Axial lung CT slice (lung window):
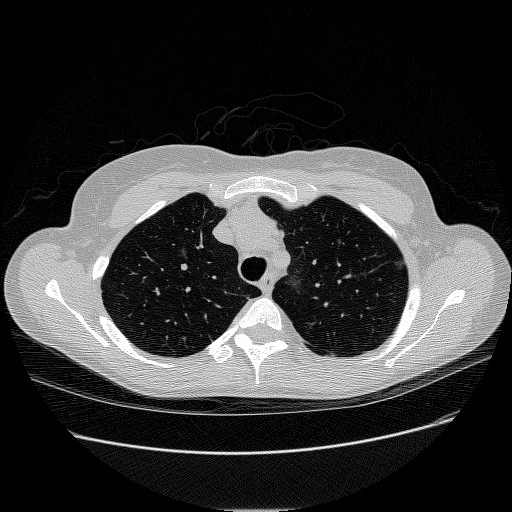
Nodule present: yes
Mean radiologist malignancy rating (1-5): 3.75